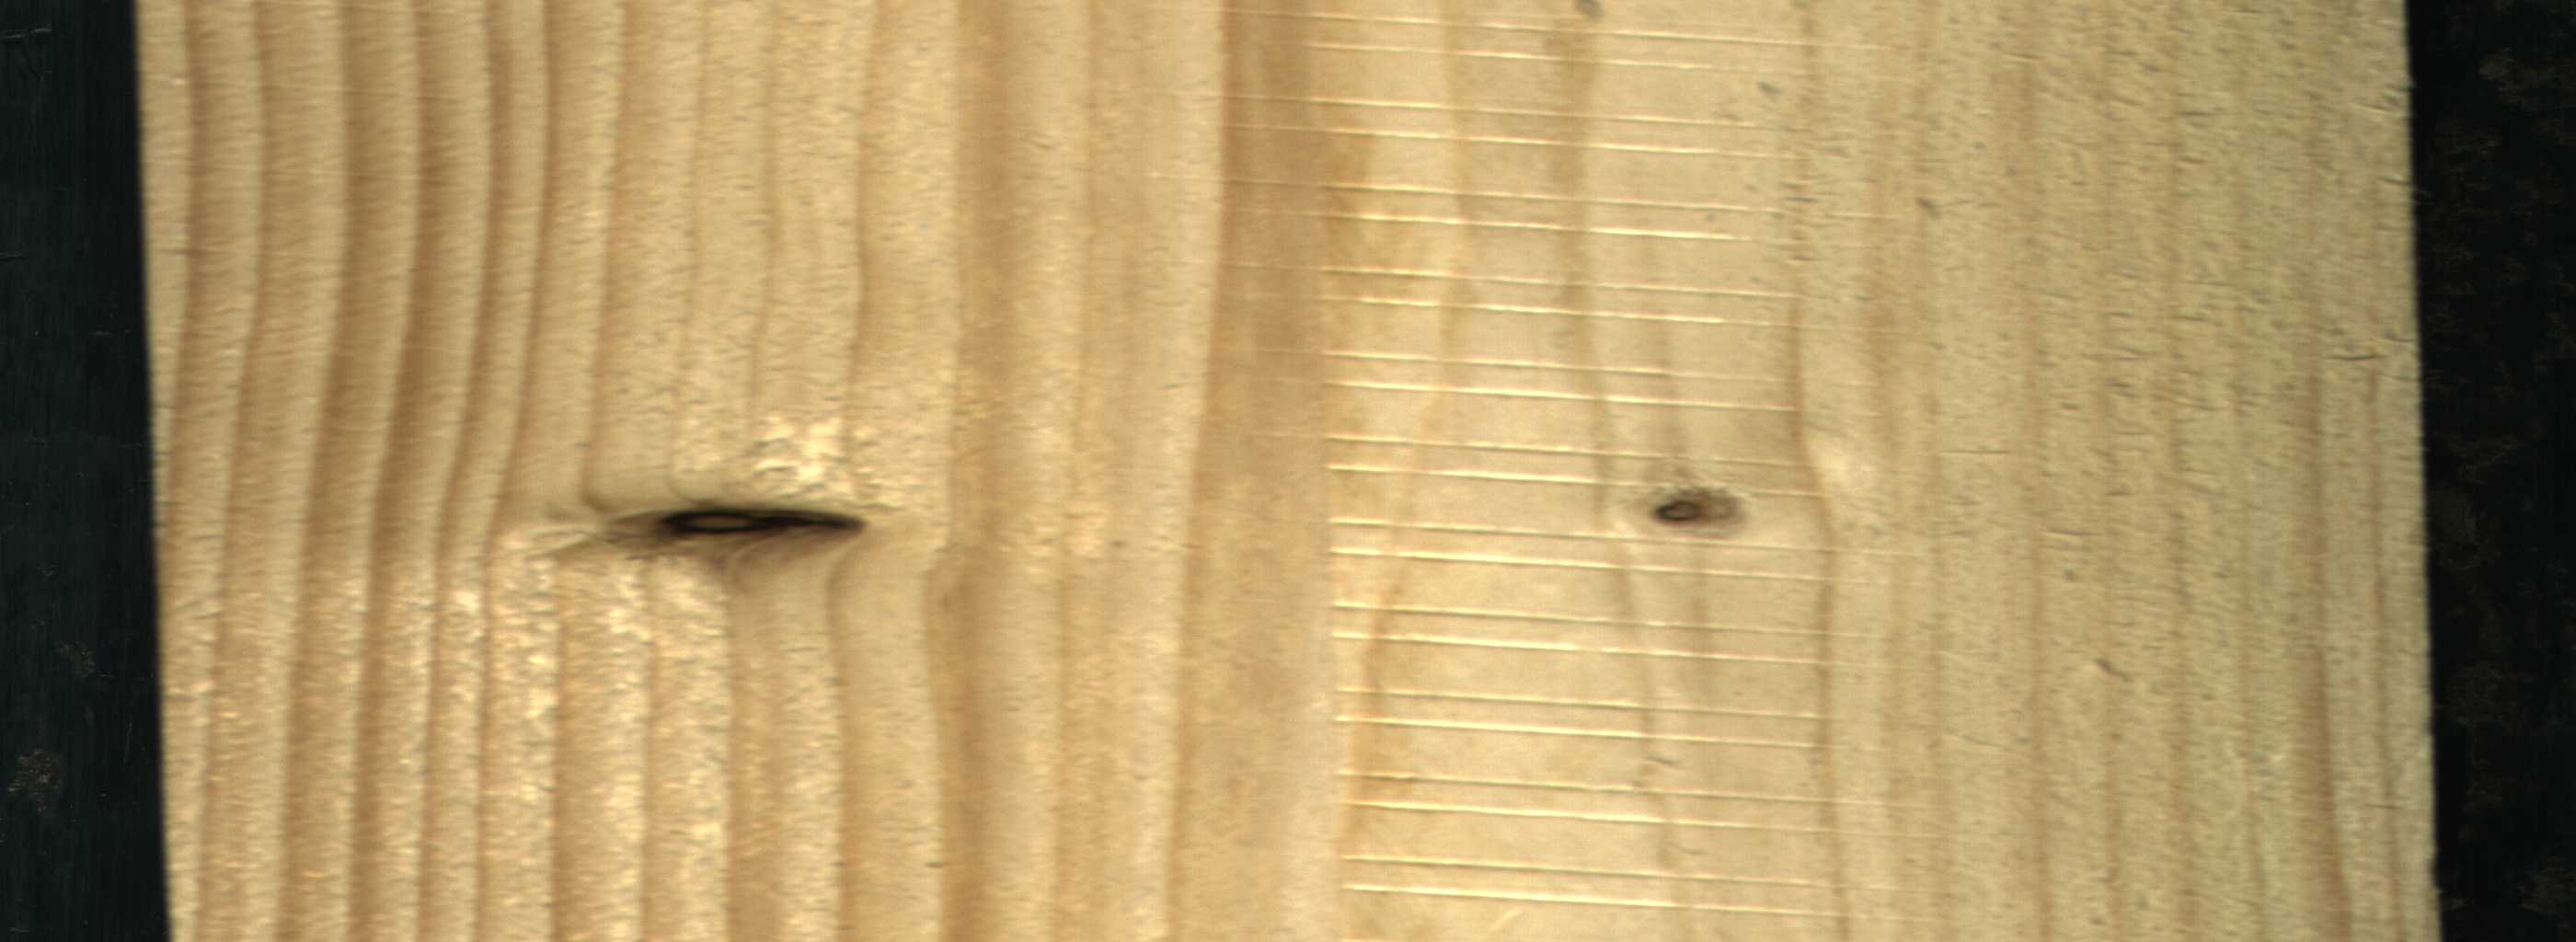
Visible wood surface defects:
Dead_Knot
Live_Knot